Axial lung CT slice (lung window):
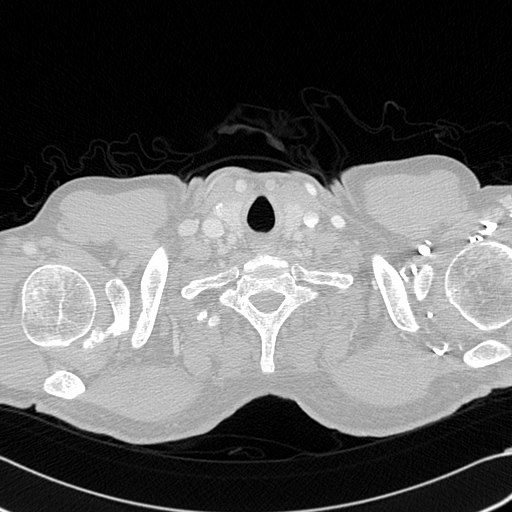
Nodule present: no